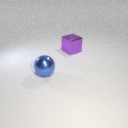
large purple metal cube to the right of large blue metal sphere